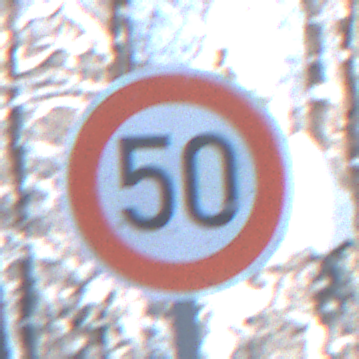
Verkehrszeichen: Geschwindigkeit50
Umgebung: Outdoor, Nature
Tageszeit: MorningAfternoon
Wetter: Clear
Licht: Natural
Jahreszeit: Winter
Kontrast: LowContrast